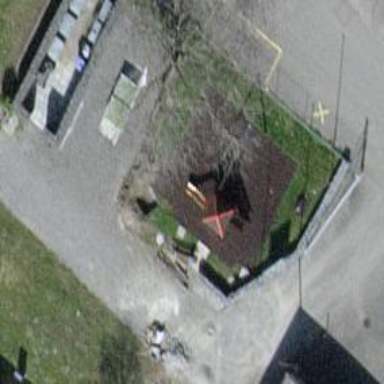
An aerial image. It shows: Playground with playhouse.